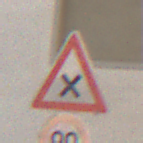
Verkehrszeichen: KreuzungOderEinmuendung
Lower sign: Geschwindigkeit90
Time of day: Night
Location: Outdoor (Urban)
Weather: Overcast
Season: Winter
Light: Artificial